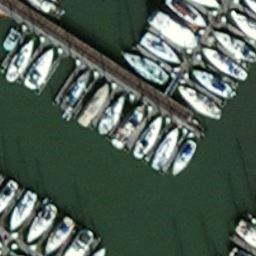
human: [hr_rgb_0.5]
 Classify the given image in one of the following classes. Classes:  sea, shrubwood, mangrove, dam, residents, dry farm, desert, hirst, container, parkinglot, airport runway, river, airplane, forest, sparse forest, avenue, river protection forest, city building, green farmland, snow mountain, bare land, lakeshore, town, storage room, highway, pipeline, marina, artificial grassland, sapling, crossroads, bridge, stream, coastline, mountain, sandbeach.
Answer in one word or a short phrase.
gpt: marina